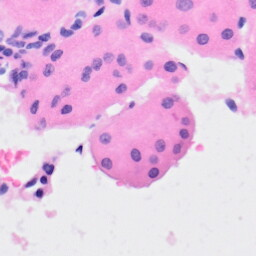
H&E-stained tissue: Kidney